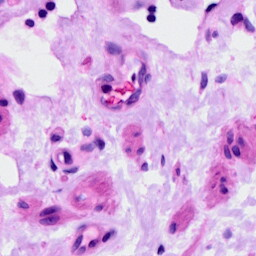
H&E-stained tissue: Ovarian